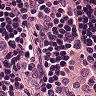
Metastatic tissue present: no